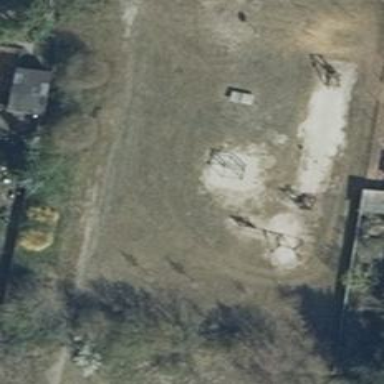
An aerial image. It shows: Playground featuring climbing frame.